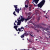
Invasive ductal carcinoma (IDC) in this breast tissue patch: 0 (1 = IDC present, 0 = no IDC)